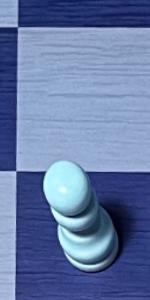
Label: Pawn_White